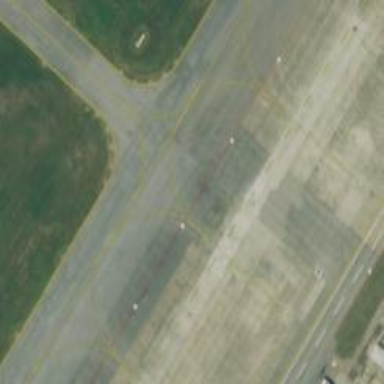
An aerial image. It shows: View of taxiway at the airport.